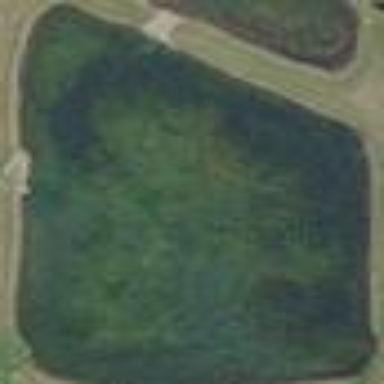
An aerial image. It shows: Picturesque pond located within basin area.